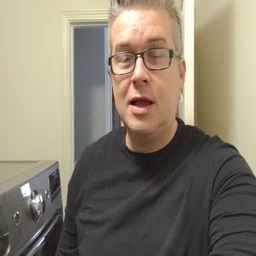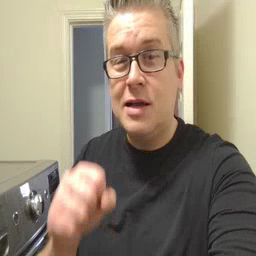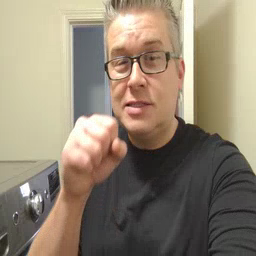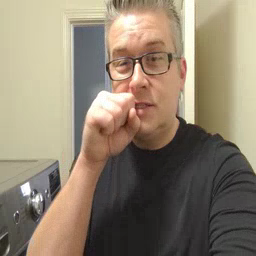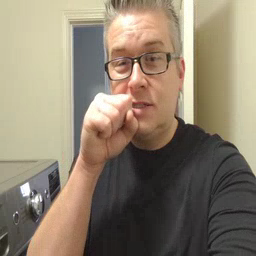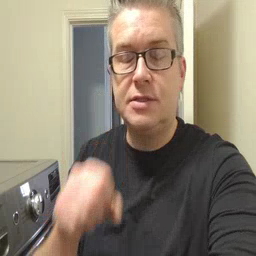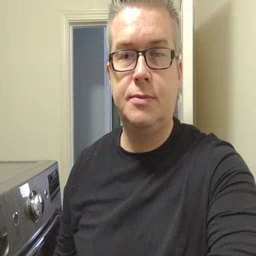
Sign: carrot